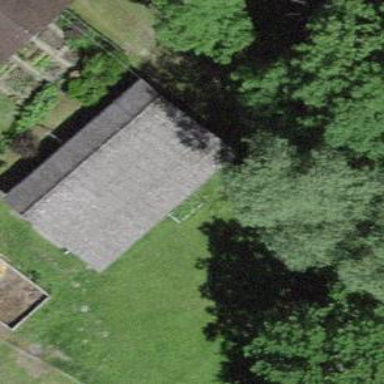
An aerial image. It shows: Farm auxiliary building.